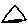
Label: triangle